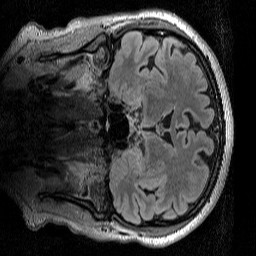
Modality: T2w
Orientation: coronal
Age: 63
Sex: male
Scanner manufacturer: siemens
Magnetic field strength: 3 T
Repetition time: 5 s
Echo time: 0.386 s